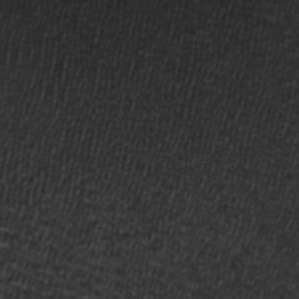
Label: frost